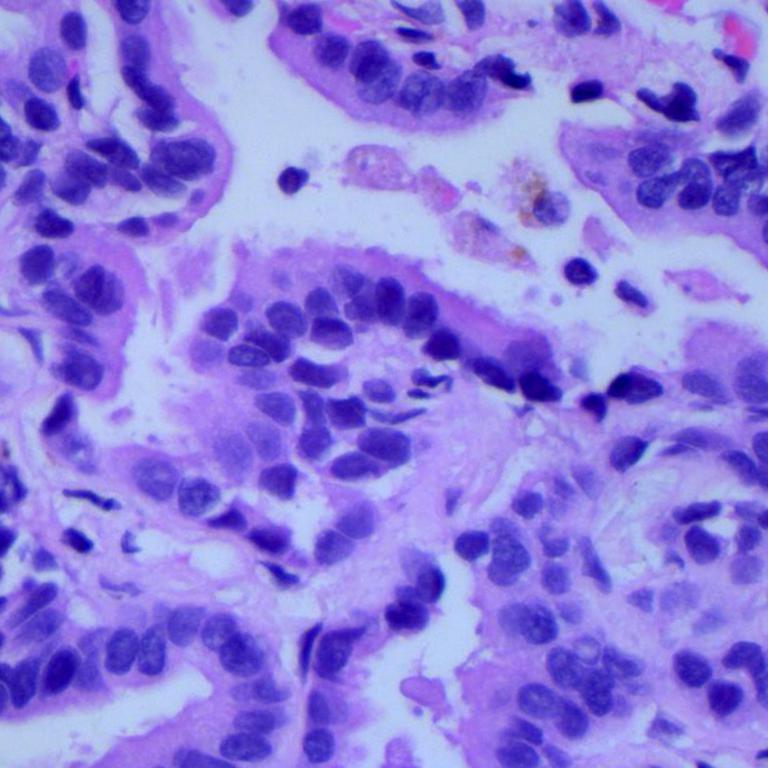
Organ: lung
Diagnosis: adenocarcinomas